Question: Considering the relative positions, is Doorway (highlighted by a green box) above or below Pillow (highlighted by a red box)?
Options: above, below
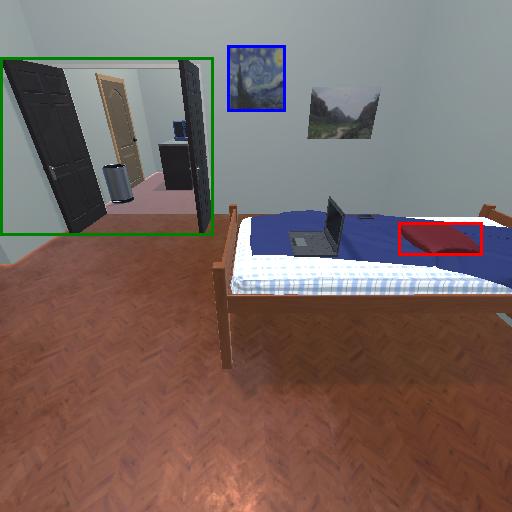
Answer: above